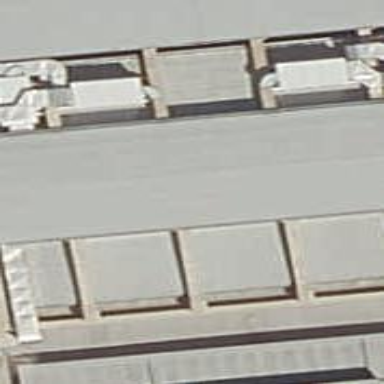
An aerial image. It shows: Building with gabled roof.